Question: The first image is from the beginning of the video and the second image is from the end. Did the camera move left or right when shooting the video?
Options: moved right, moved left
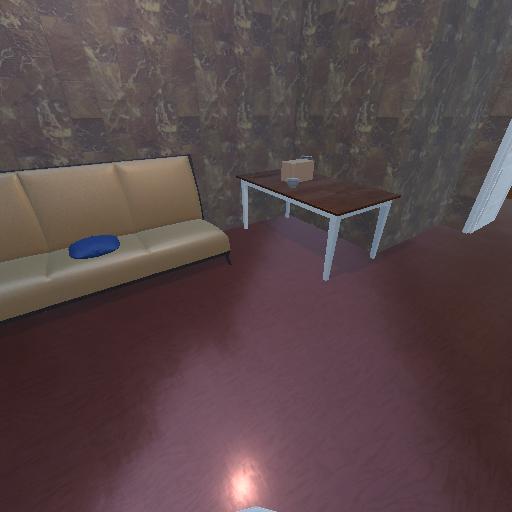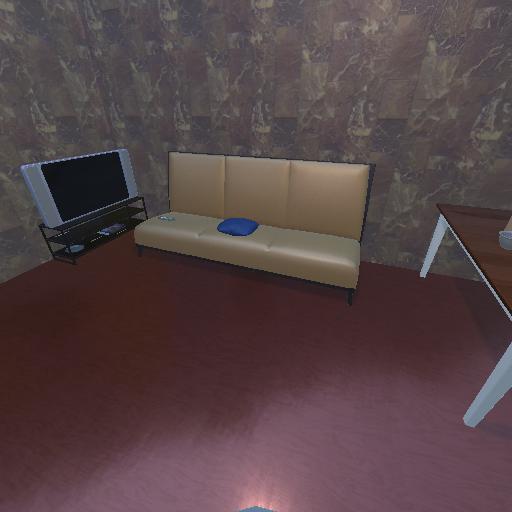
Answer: moved right